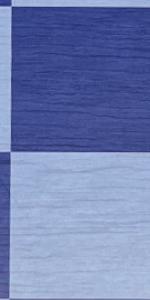
Label: Empty